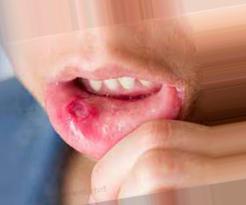
Condition: Mouth Ulcer